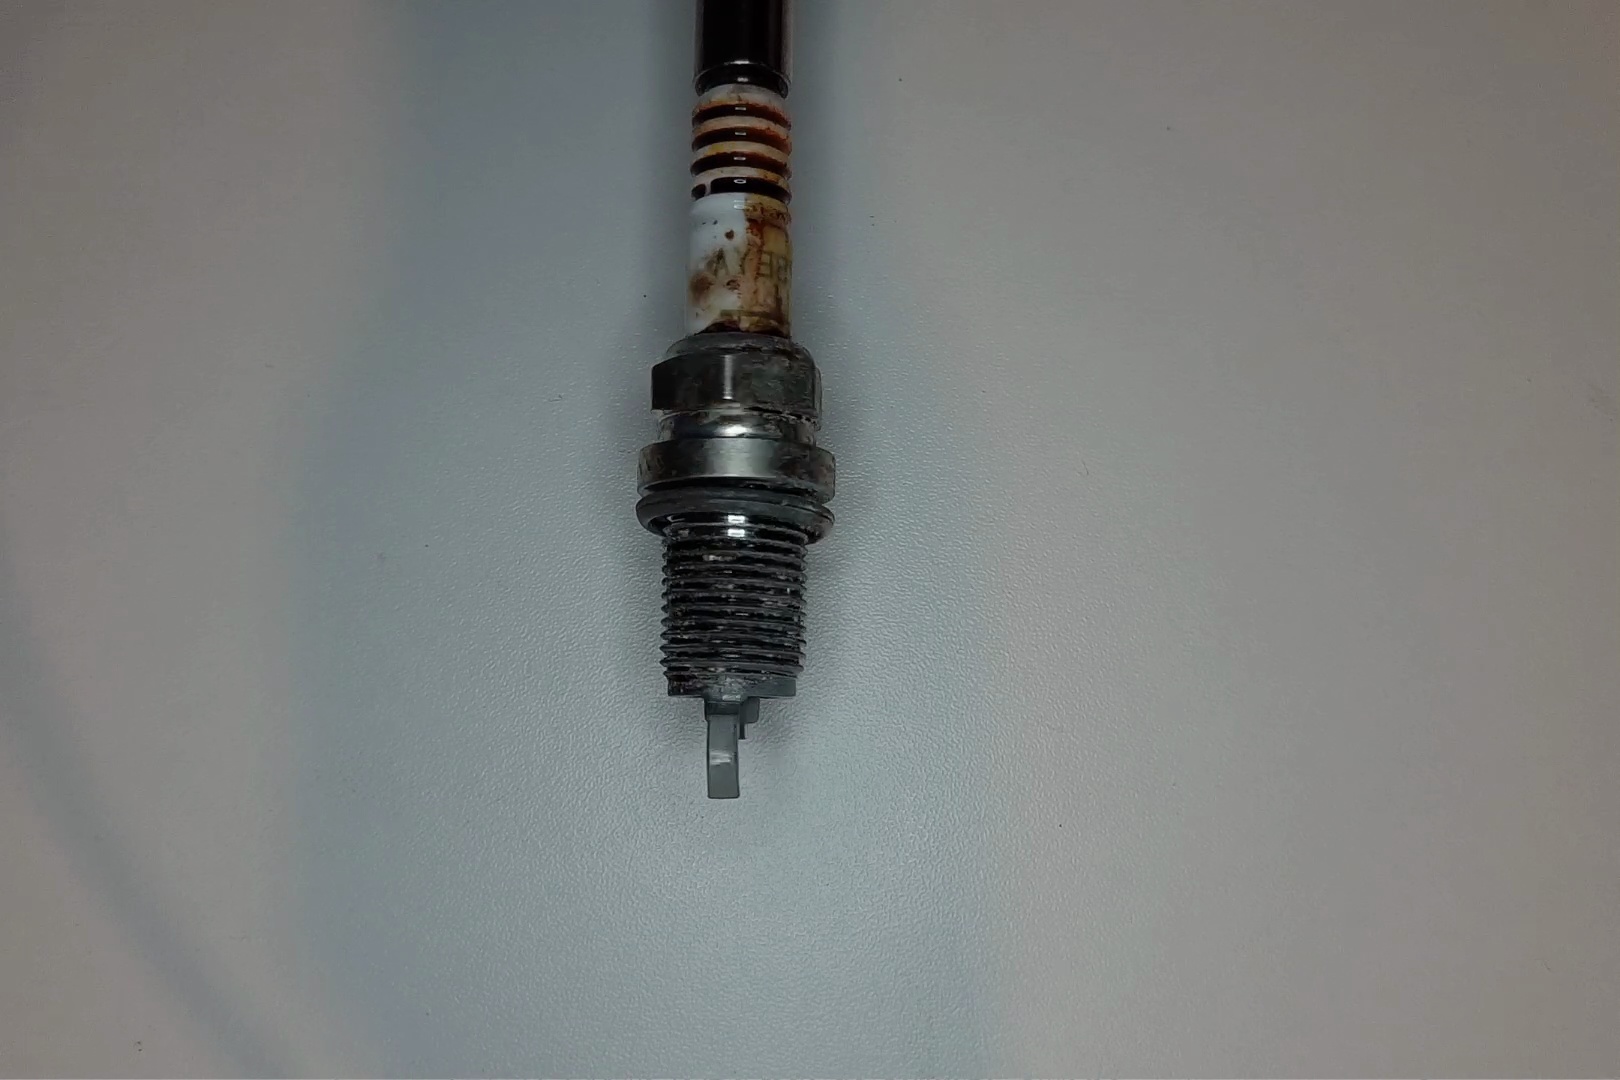
Label: anomaly